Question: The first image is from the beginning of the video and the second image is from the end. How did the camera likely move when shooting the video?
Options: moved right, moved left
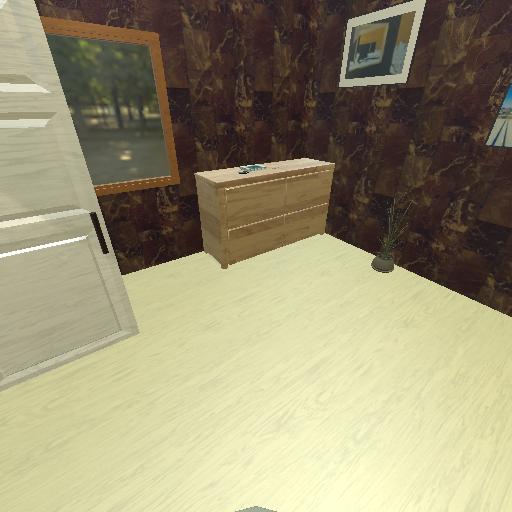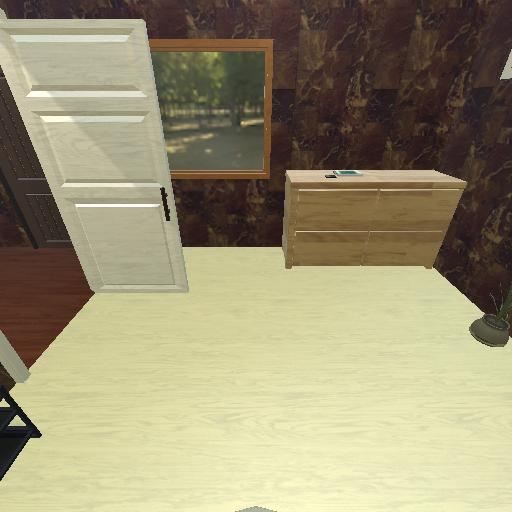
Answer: moved right